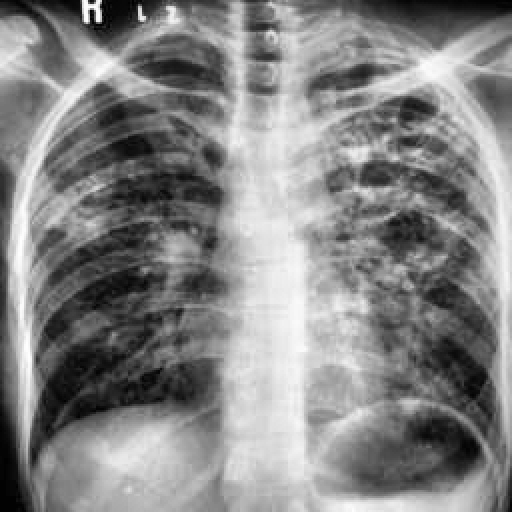
Finding: TUBERCULOSIS